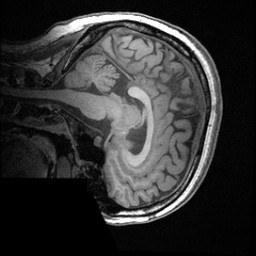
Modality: T1w
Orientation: sagittal
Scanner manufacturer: ge
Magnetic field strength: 3 T
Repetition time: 0.008572 s
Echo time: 0.003384 s